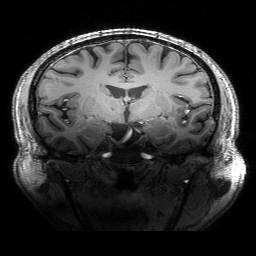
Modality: T1w
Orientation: sagittal